Interaction volume radius: 5 \u00c5
Interaction volume height: 40 \u00c5
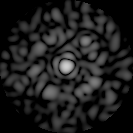
Disorder parameter: 0.8093